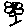
Label: flower